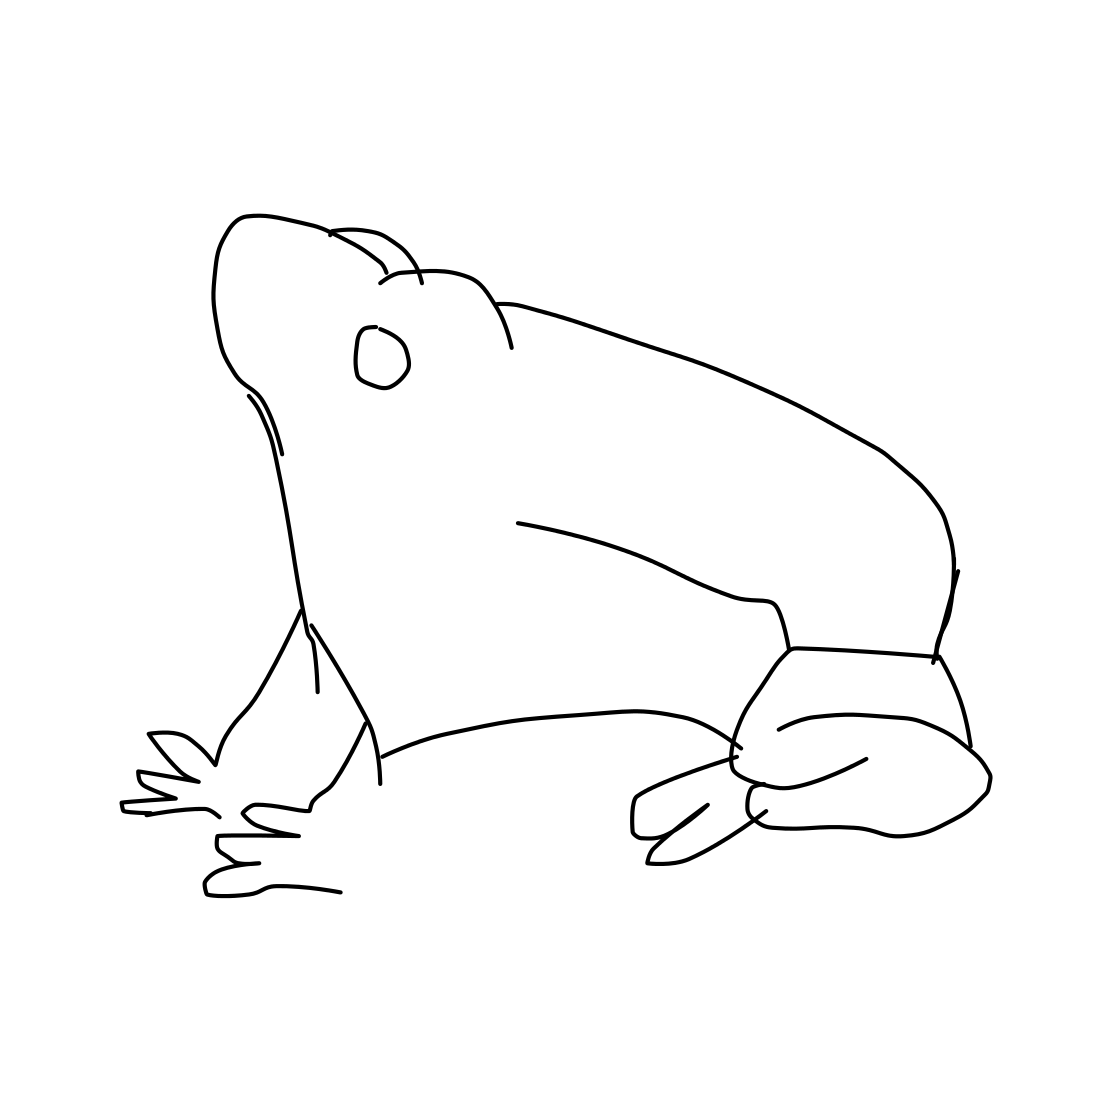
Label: frog